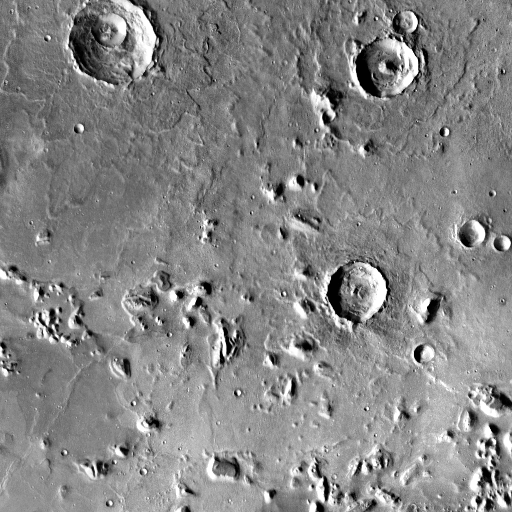
Crater classes present: Background, Other, Layered